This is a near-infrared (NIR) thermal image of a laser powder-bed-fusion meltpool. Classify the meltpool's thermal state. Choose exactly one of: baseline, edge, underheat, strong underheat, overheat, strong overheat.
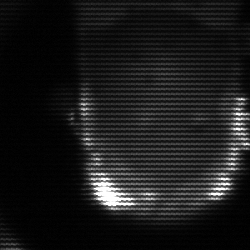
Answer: baseline